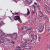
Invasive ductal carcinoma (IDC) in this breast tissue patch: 1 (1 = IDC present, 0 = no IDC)